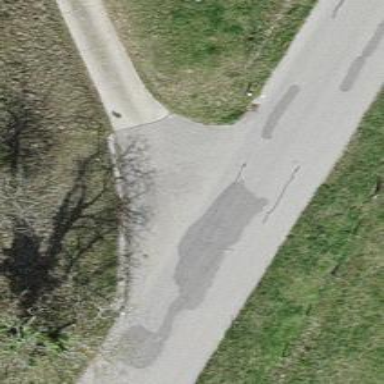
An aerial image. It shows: Unclassified road.